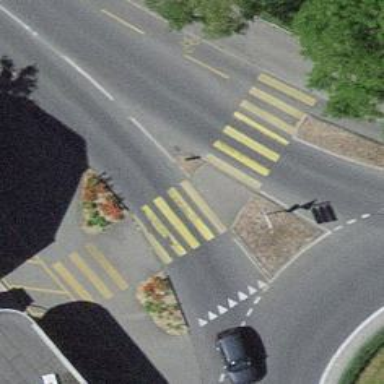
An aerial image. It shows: Traffic calming island.